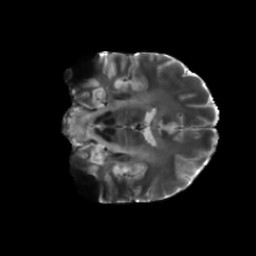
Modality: T2w
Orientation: coronal
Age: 25
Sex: female
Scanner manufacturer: siemens
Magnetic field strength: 6.98 T
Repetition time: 7.776 s
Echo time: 0.076 s